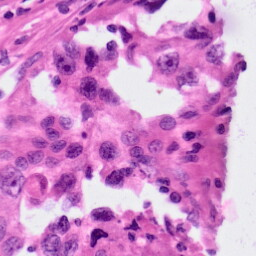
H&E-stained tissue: Lung